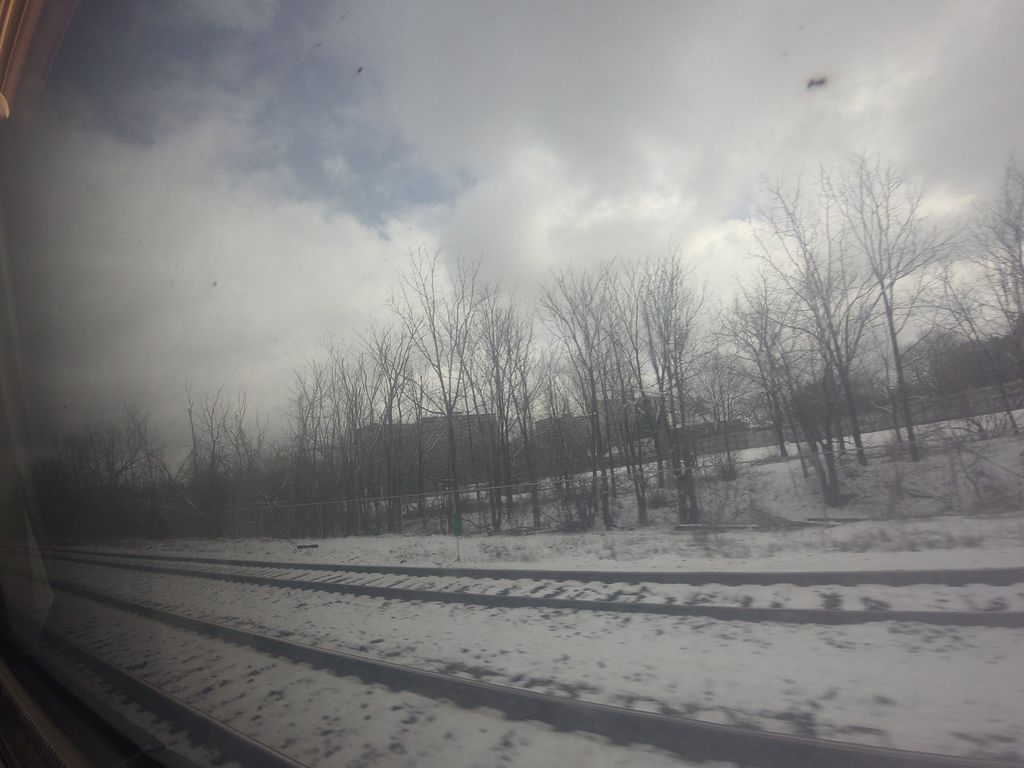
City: toronto